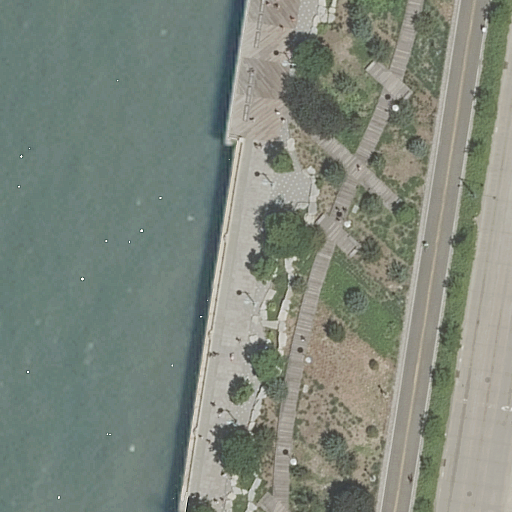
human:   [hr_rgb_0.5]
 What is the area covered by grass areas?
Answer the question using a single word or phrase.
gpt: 51m2

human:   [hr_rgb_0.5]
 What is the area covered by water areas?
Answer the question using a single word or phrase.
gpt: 4524m2

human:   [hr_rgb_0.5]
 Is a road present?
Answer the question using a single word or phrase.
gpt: yes

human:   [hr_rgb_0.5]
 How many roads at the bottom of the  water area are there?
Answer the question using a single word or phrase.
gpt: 1

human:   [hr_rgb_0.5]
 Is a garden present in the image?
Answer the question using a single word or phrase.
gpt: yes

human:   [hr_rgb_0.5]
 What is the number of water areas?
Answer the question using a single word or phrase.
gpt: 1

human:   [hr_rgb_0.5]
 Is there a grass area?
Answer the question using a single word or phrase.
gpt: yes

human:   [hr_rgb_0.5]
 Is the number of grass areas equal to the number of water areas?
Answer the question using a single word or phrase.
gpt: yes

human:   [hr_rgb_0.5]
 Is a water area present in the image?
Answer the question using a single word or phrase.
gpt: yes

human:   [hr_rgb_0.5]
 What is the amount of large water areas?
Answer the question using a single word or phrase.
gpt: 1

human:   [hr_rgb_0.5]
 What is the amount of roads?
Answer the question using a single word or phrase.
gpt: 8

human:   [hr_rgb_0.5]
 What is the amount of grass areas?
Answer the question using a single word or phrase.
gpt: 1

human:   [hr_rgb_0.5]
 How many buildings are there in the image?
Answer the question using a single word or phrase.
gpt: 0

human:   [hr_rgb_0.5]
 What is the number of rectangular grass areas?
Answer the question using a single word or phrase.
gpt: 1

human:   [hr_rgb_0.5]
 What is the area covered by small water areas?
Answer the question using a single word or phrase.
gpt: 0m2

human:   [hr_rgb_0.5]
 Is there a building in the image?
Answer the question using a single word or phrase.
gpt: no

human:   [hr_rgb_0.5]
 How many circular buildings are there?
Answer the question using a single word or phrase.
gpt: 0

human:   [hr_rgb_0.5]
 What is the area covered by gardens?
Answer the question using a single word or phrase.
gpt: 2642m2

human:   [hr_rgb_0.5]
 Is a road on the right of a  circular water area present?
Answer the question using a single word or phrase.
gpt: no

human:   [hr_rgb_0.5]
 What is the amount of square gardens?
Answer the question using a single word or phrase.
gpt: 0

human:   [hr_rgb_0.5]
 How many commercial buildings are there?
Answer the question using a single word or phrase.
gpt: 0

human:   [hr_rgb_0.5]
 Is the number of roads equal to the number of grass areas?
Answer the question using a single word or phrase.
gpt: no

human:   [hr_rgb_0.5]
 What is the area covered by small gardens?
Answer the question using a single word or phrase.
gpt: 0m2

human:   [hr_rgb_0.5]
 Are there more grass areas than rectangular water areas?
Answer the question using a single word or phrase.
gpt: no

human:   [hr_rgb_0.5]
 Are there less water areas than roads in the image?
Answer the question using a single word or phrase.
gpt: yes

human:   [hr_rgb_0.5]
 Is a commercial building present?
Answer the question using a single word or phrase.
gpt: no

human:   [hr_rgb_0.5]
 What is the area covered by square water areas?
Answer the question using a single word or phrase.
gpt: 0m2

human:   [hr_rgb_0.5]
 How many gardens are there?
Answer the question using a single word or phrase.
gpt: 1

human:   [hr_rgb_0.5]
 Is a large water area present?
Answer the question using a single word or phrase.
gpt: yes

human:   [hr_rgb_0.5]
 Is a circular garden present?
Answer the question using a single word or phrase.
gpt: no

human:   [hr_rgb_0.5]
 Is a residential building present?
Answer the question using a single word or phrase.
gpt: no

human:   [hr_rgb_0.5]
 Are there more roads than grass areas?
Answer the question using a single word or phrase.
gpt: yes

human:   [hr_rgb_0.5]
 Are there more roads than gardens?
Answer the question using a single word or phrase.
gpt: yes

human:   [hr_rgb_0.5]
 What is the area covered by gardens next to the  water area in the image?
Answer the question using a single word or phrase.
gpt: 2642m2

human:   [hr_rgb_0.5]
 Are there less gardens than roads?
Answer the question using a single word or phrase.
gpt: yes

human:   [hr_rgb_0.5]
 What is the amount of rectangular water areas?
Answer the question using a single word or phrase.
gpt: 1

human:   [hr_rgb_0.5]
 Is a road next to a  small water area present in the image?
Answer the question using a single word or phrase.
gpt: no

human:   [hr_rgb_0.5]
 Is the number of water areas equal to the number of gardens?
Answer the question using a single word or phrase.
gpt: yes

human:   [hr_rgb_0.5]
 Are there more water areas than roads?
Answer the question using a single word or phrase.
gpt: no

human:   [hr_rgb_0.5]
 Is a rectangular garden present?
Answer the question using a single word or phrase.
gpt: no

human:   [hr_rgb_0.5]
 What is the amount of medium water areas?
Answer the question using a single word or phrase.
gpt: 0

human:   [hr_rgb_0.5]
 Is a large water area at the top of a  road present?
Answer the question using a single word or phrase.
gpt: no

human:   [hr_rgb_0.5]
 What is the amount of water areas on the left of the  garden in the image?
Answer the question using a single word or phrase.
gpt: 1

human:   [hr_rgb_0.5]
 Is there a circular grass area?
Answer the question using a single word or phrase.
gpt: no

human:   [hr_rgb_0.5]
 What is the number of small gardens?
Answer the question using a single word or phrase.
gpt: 0

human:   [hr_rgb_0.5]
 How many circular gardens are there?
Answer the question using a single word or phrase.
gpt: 0

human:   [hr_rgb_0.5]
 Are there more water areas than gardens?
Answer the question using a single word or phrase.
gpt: no

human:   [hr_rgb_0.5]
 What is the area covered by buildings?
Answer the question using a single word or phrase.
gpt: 0m2

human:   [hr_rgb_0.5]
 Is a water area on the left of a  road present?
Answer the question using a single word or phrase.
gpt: yes

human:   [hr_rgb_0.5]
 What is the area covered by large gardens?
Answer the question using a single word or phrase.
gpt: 2642m2

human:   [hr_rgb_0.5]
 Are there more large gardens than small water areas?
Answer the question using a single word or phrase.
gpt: yes

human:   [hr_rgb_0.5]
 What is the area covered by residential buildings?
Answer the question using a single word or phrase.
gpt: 0m2

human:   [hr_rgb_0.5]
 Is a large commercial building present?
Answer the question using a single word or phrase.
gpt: no

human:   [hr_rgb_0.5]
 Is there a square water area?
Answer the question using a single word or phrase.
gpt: no

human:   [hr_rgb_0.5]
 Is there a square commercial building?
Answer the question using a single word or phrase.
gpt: no

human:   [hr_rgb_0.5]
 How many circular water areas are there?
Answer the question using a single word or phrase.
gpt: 0

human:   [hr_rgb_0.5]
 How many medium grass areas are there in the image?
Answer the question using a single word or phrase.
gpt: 0

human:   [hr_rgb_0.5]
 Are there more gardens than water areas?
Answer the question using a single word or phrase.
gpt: no

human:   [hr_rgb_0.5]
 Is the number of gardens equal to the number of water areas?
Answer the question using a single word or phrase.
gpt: yes

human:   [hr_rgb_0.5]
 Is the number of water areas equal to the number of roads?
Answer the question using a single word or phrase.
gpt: no

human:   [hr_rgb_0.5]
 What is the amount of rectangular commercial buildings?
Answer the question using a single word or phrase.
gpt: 0

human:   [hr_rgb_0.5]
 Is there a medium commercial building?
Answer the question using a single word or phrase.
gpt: no

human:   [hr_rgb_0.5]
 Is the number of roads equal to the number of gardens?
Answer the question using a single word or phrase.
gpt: no

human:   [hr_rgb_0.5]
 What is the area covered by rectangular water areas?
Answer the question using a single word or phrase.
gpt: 4524m2